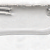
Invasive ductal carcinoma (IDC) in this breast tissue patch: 0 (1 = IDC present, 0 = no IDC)